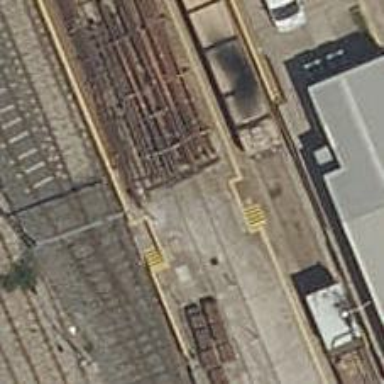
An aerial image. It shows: Yard meant for services.